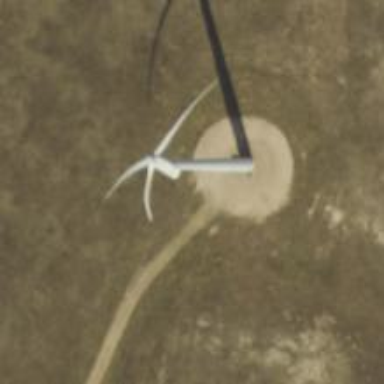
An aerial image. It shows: Wind power generator utilizing wind turbines.